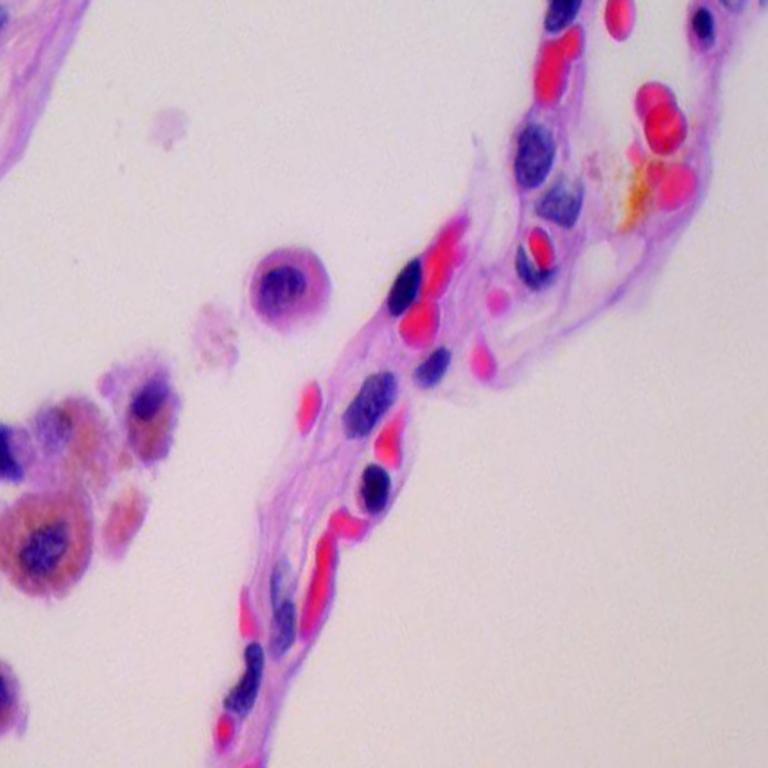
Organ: lung
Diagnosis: benign